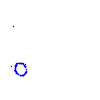
Particle: proton